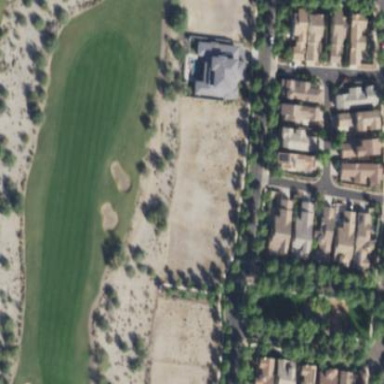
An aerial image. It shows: Rough area on grassy golf course.